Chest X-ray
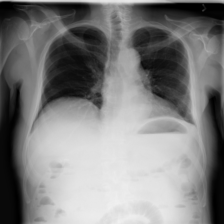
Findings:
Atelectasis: negative
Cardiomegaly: negative
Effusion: positive
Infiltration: negative
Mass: negative
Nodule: negative
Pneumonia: negative
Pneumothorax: negative
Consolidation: negative
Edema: negative
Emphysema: negative
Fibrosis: negative
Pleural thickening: negative
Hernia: negative